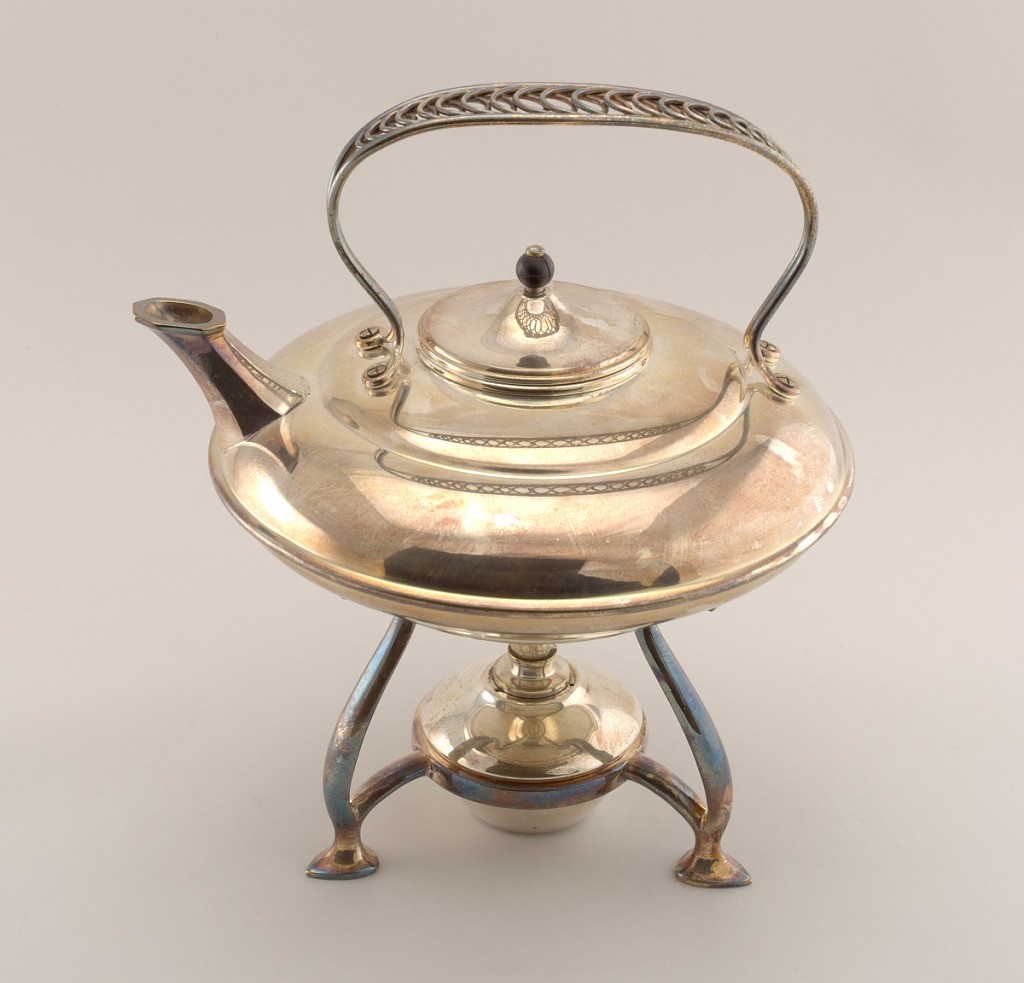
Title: Teakettle-on-Stand
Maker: W.A.S. Benson Ltd., England, 1880 - 1920
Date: ca. 1890
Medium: silver plated, metal
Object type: teakettle-on-stand
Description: Squat circular teapot (a) having split strap handle with looped wire decoration through center, above a conical lid (b) with spherical ebonized wood knob. Teapot sits on circular tripod stand (c) with curved legs terminating in pad feet; circular burner (d) sits in base of stand.